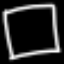
Label: square